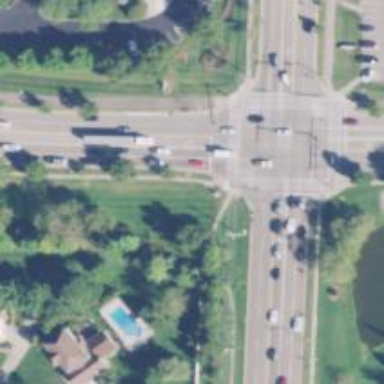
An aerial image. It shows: Crossing on the road.